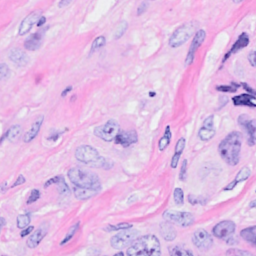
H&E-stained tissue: Breast